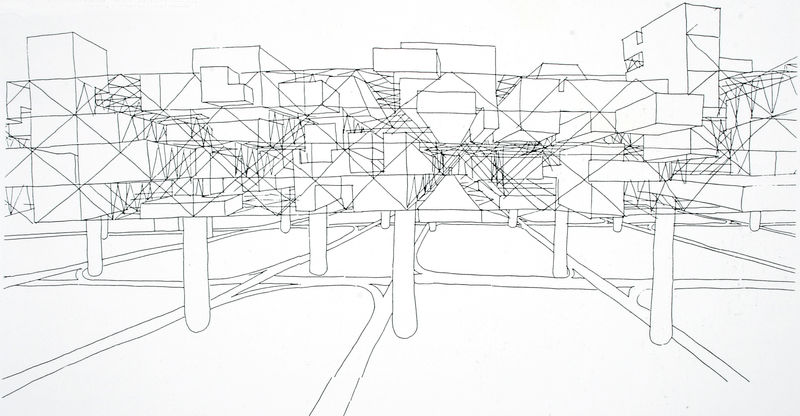
Titel: "Ville spatiale" - Raumstadt-Vision, Raumstadtstruktur mit individuellen Wohneinheiten - Ansichtsskizzen
Künstler: Yona Friedman
Schlagwörter: stützen, säulen, gebäude, architektur, linien, würfel, quader, konstruktion, bau, unordnung